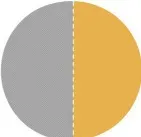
Proportions of food items acquired from each type of food environment per dietary diversity group (A-K), reported in a diet quality questionnaire in San Din Daeng village, Thailand (n = 31; 240 food items). 'Shared' refers to food items acquired from food sharing.
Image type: radiology (ct)